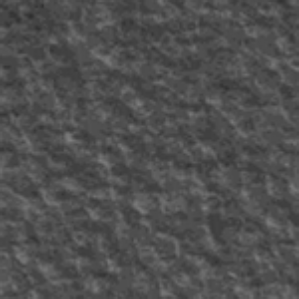
Label: frost